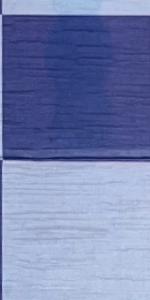
Label: Empty